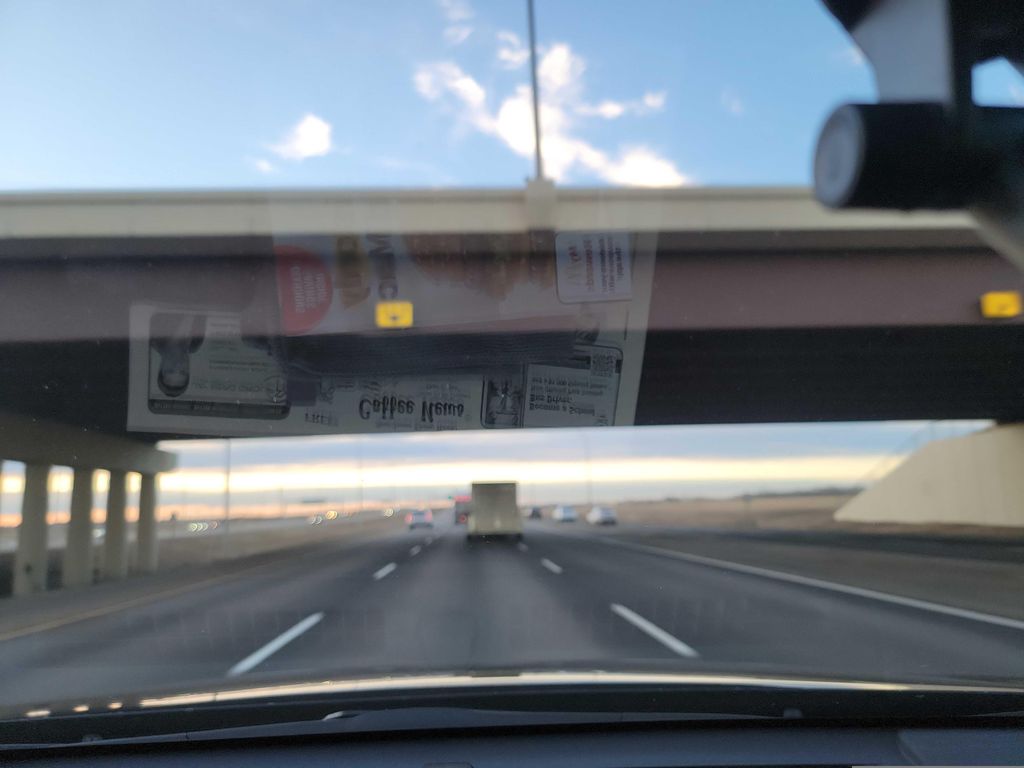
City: edmonton